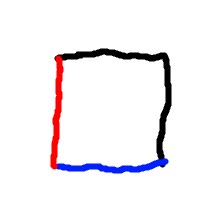
Shape: square